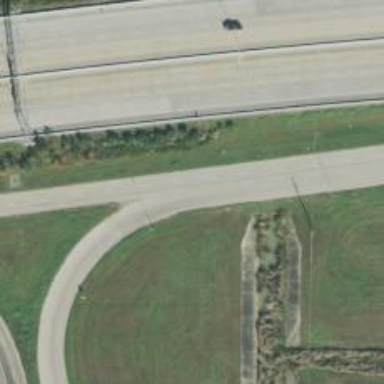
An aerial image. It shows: Secondary road with frontage road.